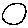
Label: circle